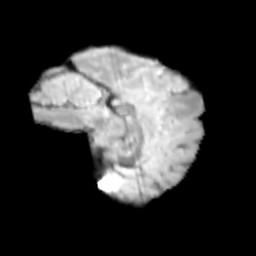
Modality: T2w
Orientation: sagittal
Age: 10
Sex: female
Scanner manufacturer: siemens
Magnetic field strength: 3 T
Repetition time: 3.8 s
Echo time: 0.07 s